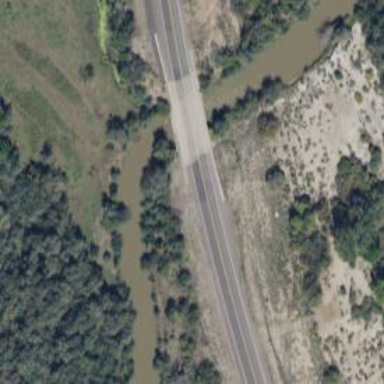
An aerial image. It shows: Primary highway bridge with asphalt surface.